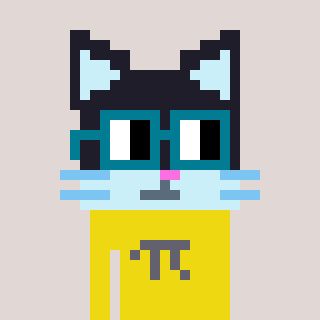
a pixel art character with square dark green glasses, a cat-shaped head and a yellow-colored body on a warm background